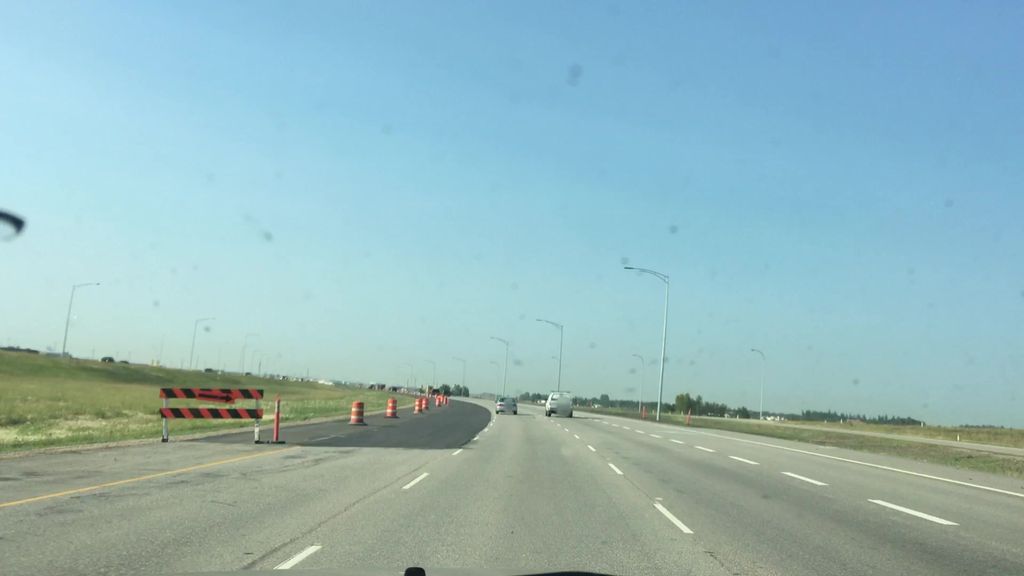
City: edmonton